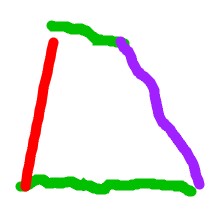
Shape: trapezoid